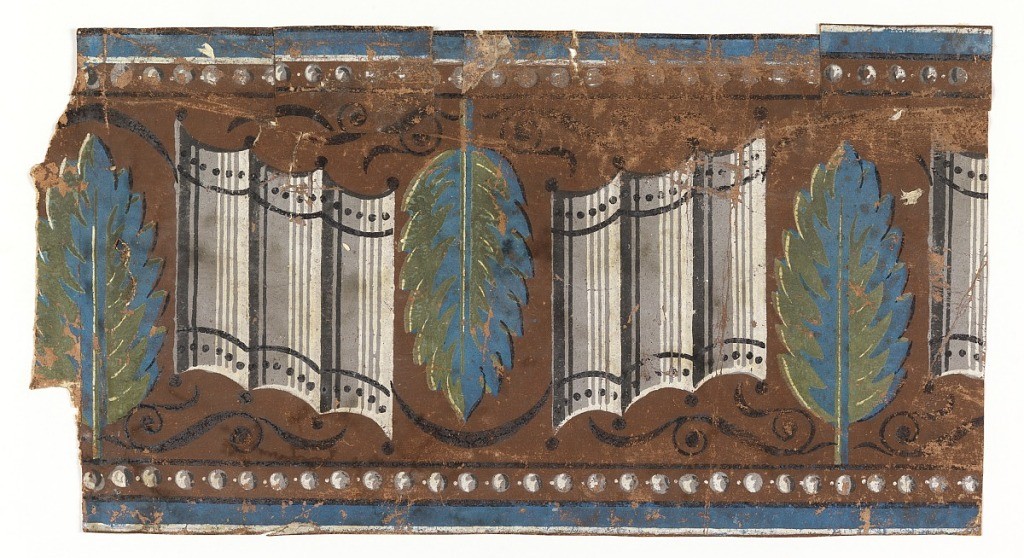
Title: Border
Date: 1800–1830
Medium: Block-printed on handmade paper
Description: Wide central band of leaves alternating with a grouping of three convex staves. Every second leaf is inverted. There are black scrolls above and below these motifs. Bands of strung beads along top and bottom edges.

H#239